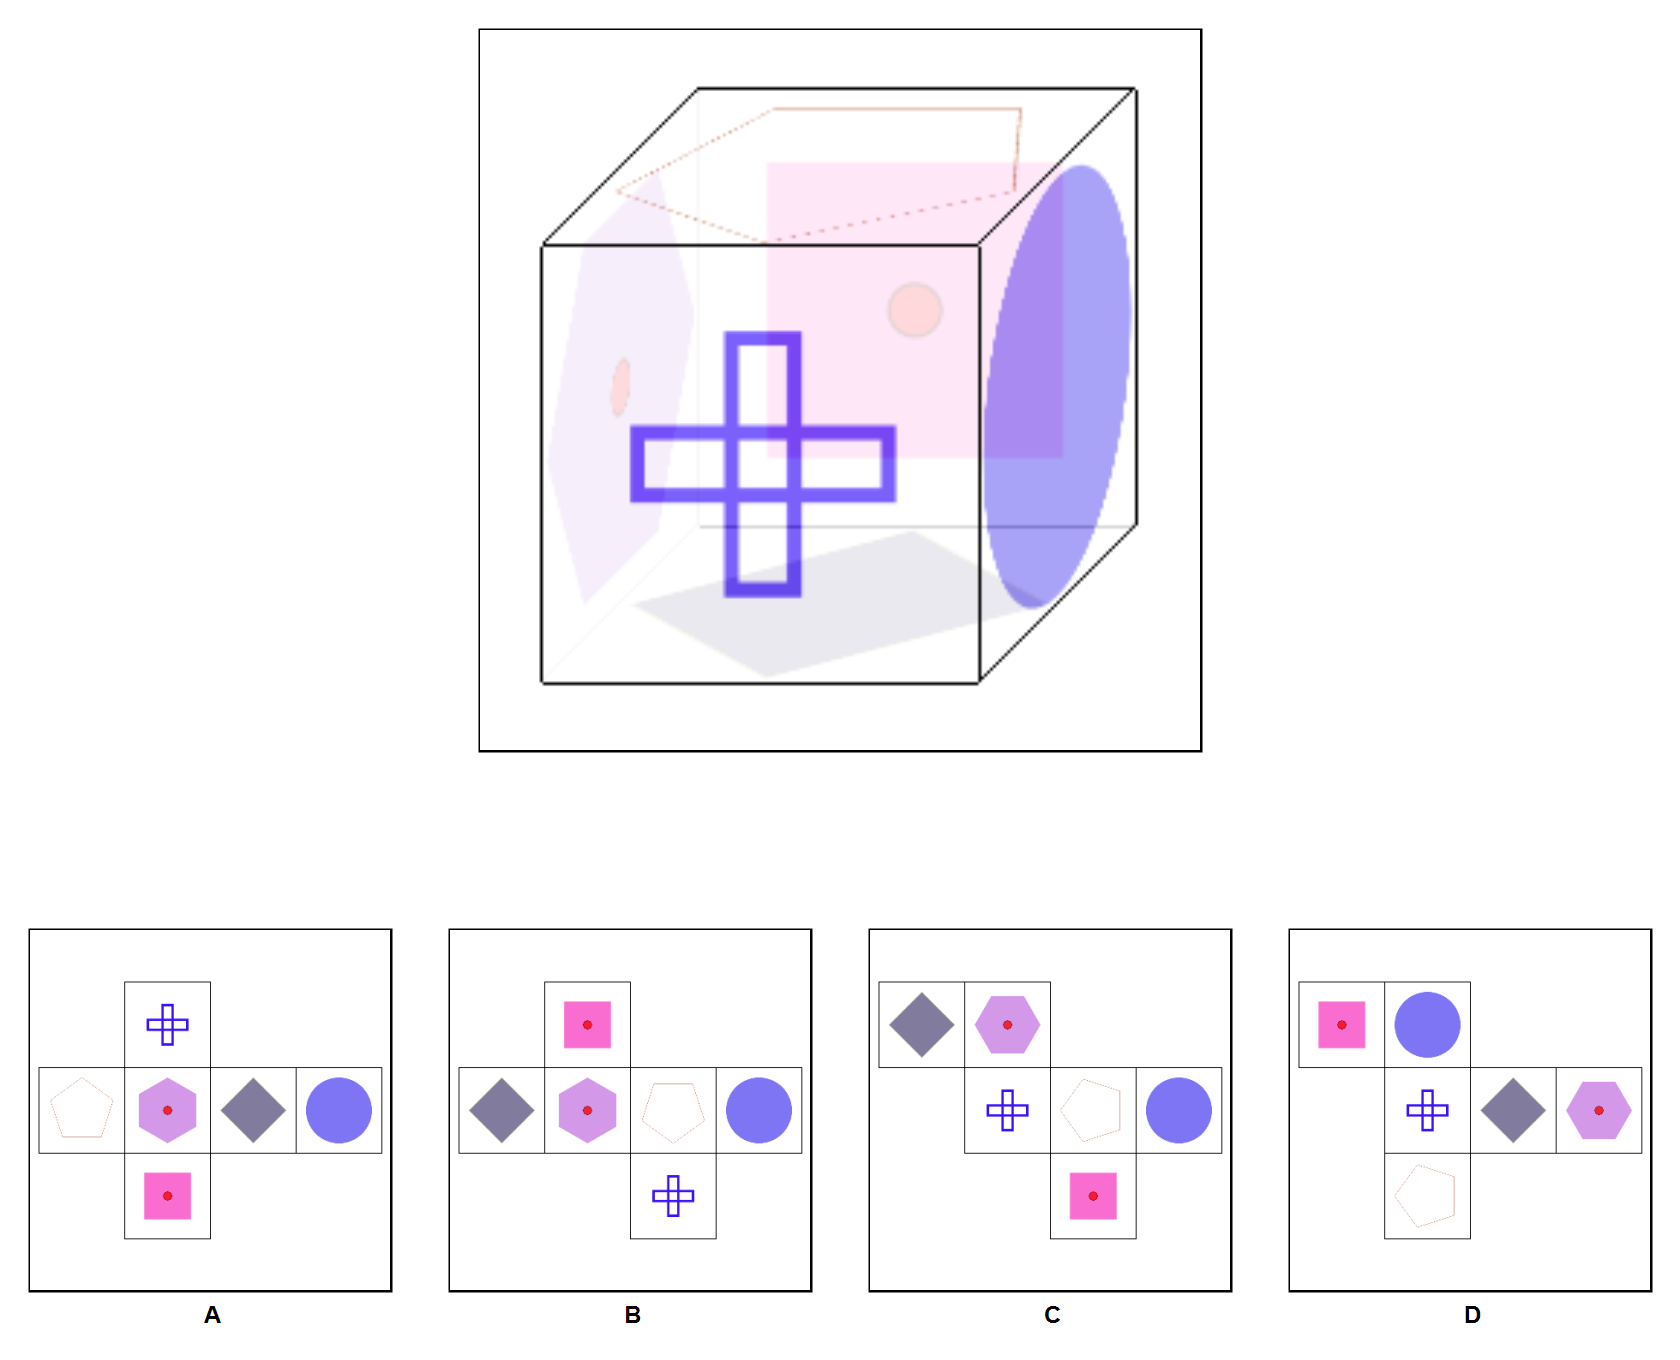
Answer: A